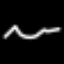
Label: squiggle